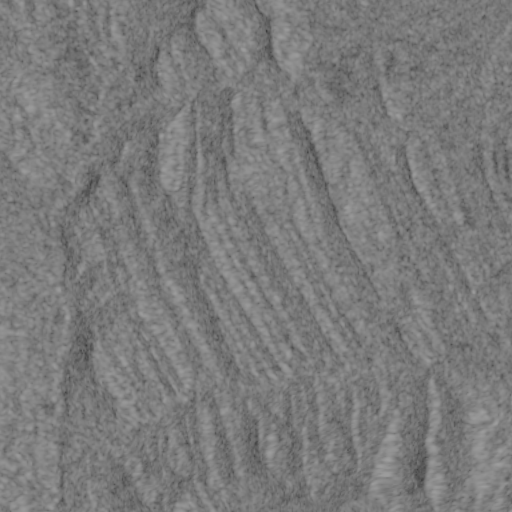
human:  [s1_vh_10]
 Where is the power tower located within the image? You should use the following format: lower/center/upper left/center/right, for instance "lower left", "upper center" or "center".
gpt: The power tower is located in the upper right of the image.
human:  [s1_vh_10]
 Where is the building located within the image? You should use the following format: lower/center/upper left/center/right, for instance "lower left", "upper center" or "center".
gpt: The building is located in the upper left of the image.
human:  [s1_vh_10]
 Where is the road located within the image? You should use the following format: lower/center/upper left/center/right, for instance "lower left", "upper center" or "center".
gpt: There is no road in the image.

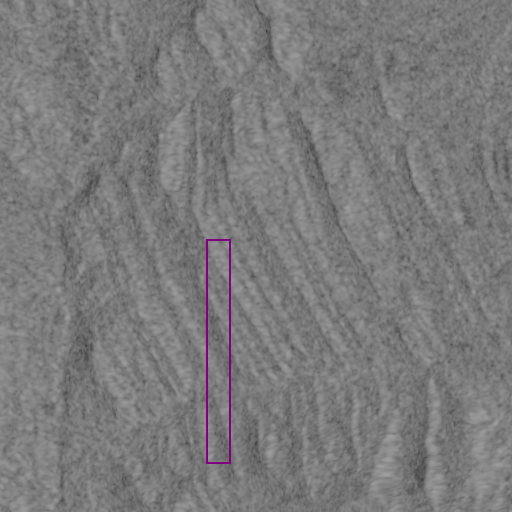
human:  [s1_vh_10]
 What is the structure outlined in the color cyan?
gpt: There is no cyan outline.
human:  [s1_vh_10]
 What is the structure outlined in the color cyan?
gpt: There is no structure outlined in cyan.